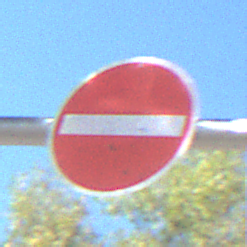
Verkehrszeichen: VerbotDerEinfahrt
Umgebung: Outdoor, Nature
Tageszeit: Midday
Wetter: Clear
Licht: Natural
Jahreszeit: Summer
Kontrast: HighContrast